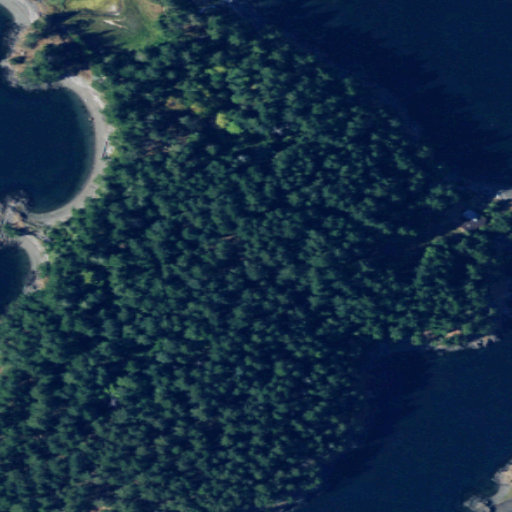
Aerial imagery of island in Washington named McConnell Island containing evergreen forest, open water, deciduous forest, shrub, herbaceous wetlands, low intensity development, and barren land